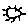
Label: sun